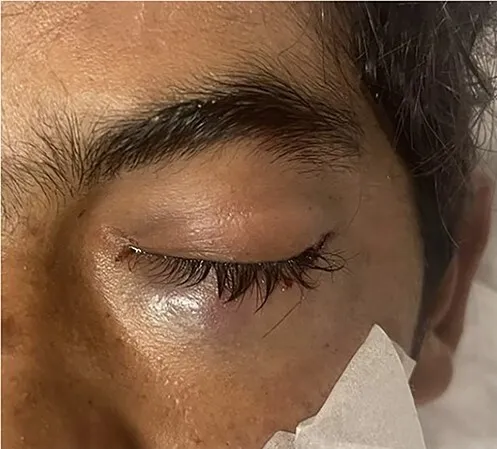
Gross external examination of left eye showing swelling and bruising affecting both upper and lower eyelids.
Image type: medical_photograph (skin_photograph)